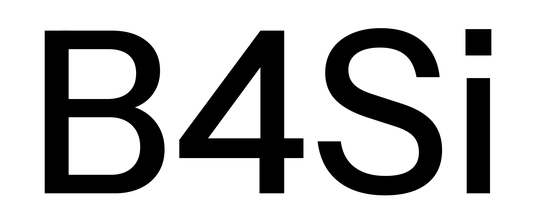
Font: InstrumentSans_Medium